【题型】填空题　【知识点】解析几何　【难度】medium
设 \(m \in \mathbb{R}\)，\(m \neq -4\)。以点 \((1,0)\) 为焦点，直线 \(4x-3y+m=0\) 为准线的抛物线 \(C_1\) 交抛物线 \(C_2:y^2=4x\) 于 \(A,B\) 两点，则直线 \(AB\) 的斜率为 \underline{\quad\quad\quad}。
\vspace{0.5em}
【解答】
\noindent 【答案】\(\boldsymbol{3}\) 或 \(\boldsymbol{-\frac{1}{3}}\)
\vspace{0.5em}
\noindent 【详解】抛物线 \(C_2:y^2=4x\) 的焦点也是 \((1,0)\)，故由抛物线的定义得 \(A,B\) 两点到两准线 \(4x-3y+m=0\) 和 \(x=-1\) 的距离相等，因此均在两准线所成四个角的角平分线 \(l_1,l_2\) 上，且 \(l_1 \perp l_2\)。
设直线 \(4x-3y+m=0\) 的倾斜角为 \(\theta\)，\(\tan\theta=\frac{4}{3}\)，\(\theta \in \left(0,\frac{\pi}{2}\right)\)，
如图，当 \(AB\) 为直线 \(l_1\) 时，设其切斜角为 \(\alpha = \theta + \frac{90^\circ-\theta}{2}=45^\circ+\frac{\theta}{2}\)，
由 \(\tan\theta = \frac{2\tan\frac{\theta}{2}}{1-\tan^2\frac{\theta}{2}}=\frac{4}{3}\)，\(\theta \in \left(0,\frac{\pi}{4}\right)\)，得 \(\tan\frac{\theta}{2}=\frac{1}{2}\)，
\[
\tan\alpha = \tan\left(45^\circ+\frac{\theta}{2}\right)=\frac{1+\tan\frac{\theta}{2}}{1-\tan\frac{\theta}{2}}=\frac{1+\frac{1}{2}}{1-\frac{1}{2}}=3,
\]
此时直线 \(AB\) 的斜率为 \(3\)。
当 \(AB\) 为直线 \(l_2\) 时，又 \(l_1 \perp l_2\)，此时直线 \(AB\) 的斜率为 \(-\frac{1}{3}\)。
则直线 \(AB\) 的斜率为 \(3\) 或 \(-\frac{1}{3}\)。

\noindent 故答案为：\(\boldsymbol{3}\) 或 \(\boldsymbol{-\frac{1}{3}}\)。
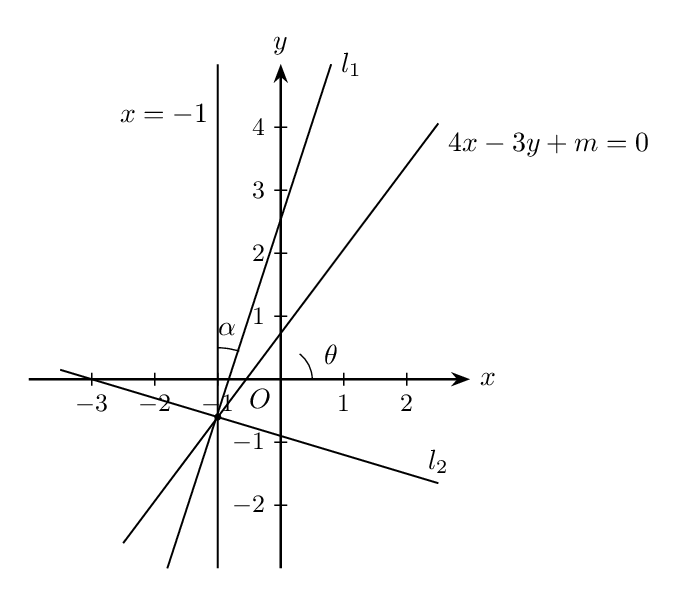